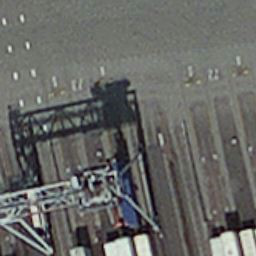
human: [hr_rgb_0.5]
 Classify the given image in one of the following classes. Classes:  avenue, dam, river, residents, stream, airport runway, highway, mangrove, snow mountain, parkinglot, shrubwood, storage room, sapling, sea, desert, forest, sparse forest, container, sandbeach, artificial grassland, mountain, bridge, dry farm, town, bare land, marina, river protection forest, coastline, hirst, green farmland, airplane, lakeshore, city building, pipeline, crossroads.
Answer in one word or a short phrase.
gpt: container